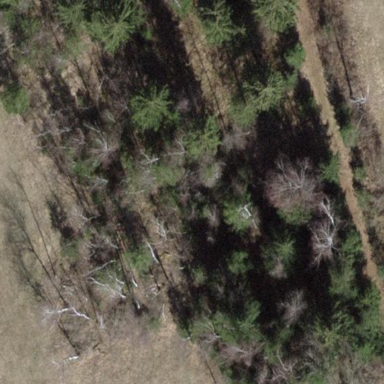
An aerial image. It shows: Forest area with mix of leaf types and cycles.